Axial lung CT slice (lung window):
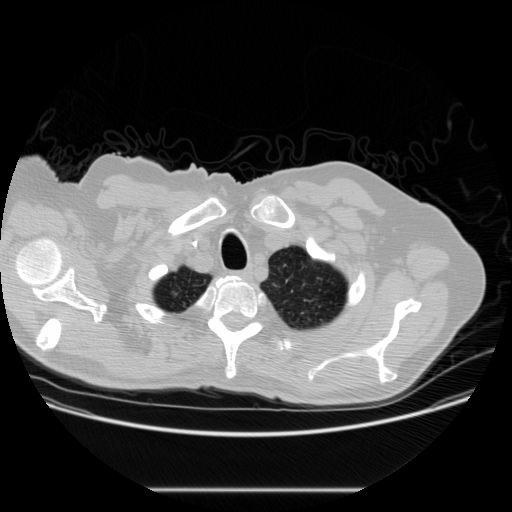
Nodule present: no